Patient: sex F, age 74
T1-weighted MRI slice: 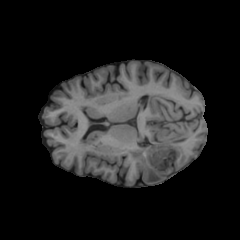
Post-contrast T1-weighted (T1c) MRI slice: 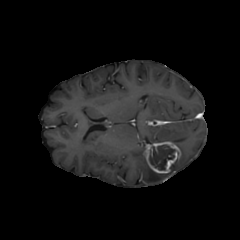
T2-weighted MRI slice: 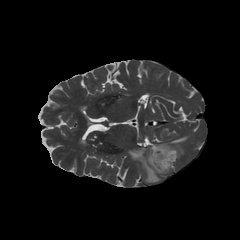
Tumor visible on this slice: yes
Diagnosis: Glioblastoma, IDH-wildtype
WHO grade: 4